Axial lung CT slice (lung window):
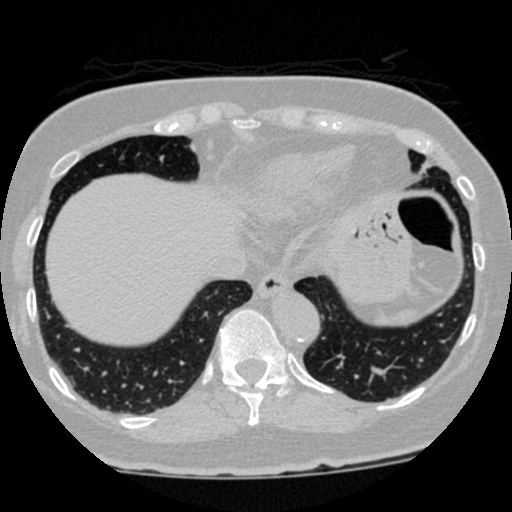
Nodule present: no